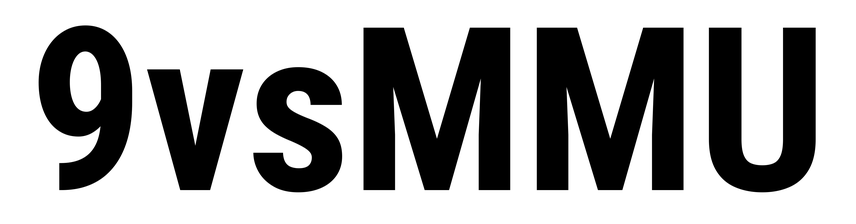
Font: Roboto_Condensed_Bold